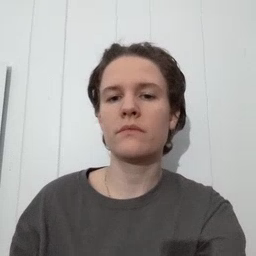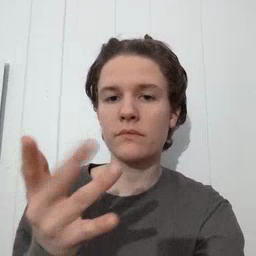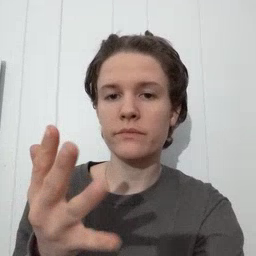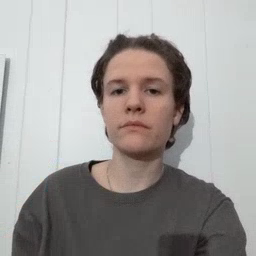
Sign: finger